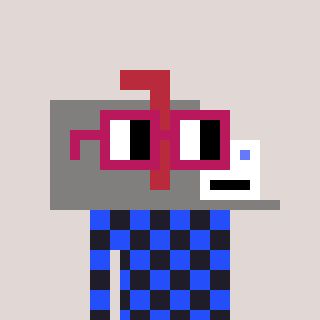
a pixel art character with square dark red glasses, a mailbox-shaped head and a grayscale-colored body on a warm background